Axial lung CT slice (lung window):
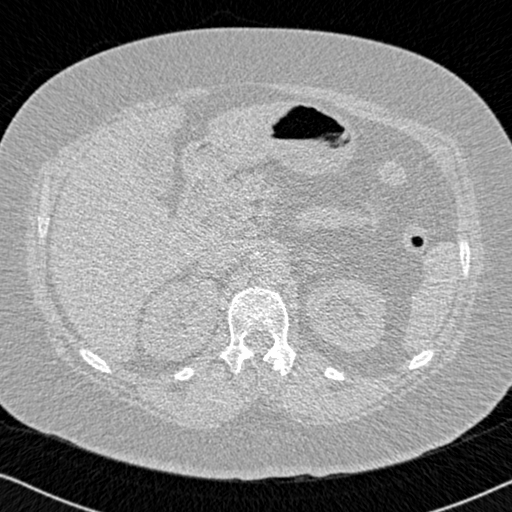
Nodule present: no